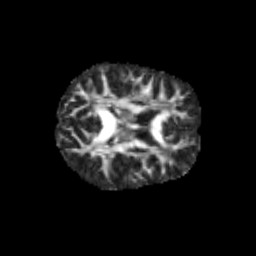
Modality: FA
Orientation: axial
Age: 10
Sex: female
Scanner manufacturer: siemens
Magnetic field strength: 3 T
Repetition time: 3.8 s
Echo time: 0.07 s